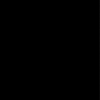
Label: dusty